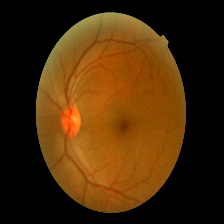
Diabetic retinopathy grade: Mild